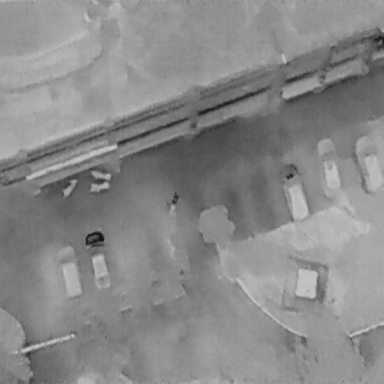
There are five Cars in the infrared image.